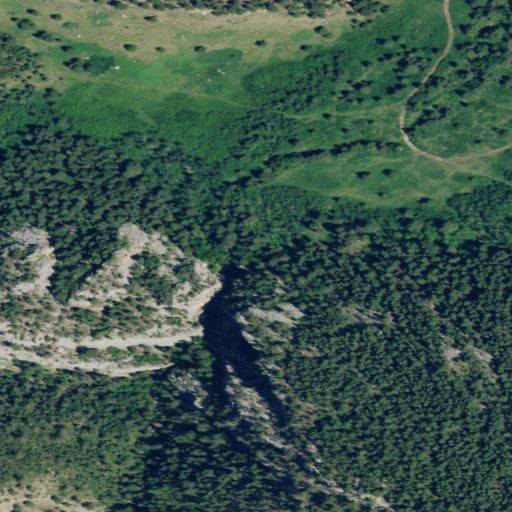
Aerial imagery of valley in Montana named Valentine Canyon containing grassland, woody wetlands, evergreen forest, and shrub